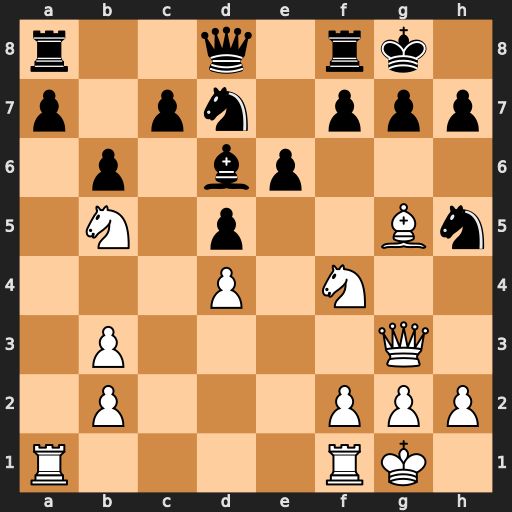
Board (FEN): r2q1rk1/p1pn1ppp/1p1bp3/1N1p2Bn/3P1N2/1P4Q1/1P3PPP/R4RK1
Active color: w
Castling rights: -
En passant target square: -
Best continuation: Nxh5 Bxg3 Bxd8